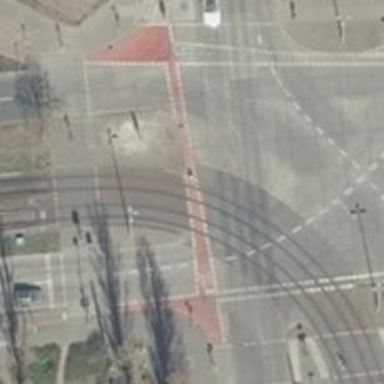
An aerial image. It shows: Tram crossing on the railway.